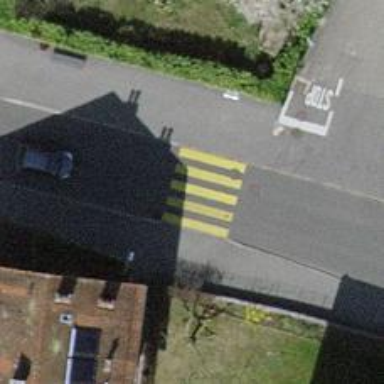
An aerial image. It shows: Road with steps.